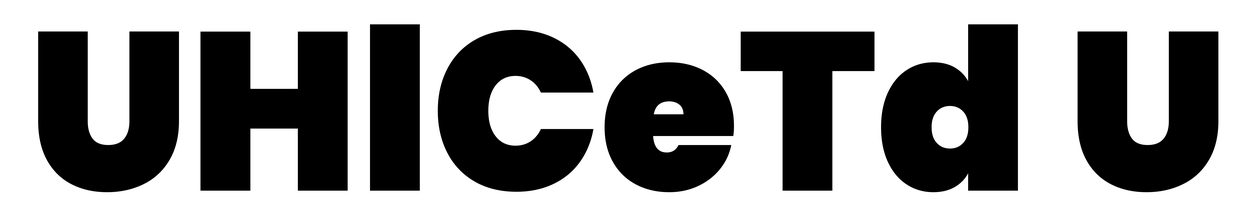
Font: Poppins-Black